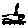
Label: tree